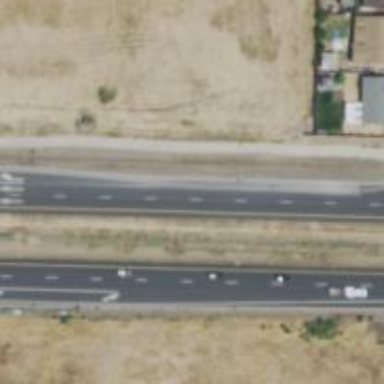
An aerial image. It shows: This image shows trunk highway that functions as expressway.